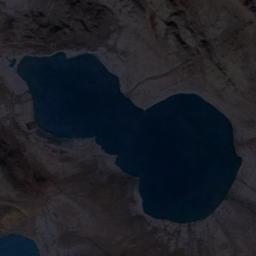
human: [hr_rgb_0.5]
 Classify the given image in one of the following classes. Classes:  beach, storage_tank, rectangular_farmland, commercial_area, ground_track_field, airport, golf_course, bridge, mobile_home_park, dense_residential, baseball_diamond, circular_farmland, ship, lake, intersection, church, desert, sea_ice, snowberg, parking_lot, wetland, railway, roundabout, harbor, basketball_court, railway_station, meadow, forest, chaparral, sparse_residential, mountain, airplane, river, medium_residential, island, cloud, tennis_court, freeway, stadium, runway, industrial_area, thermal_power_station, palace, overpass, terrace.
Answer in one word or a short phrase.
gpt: lake